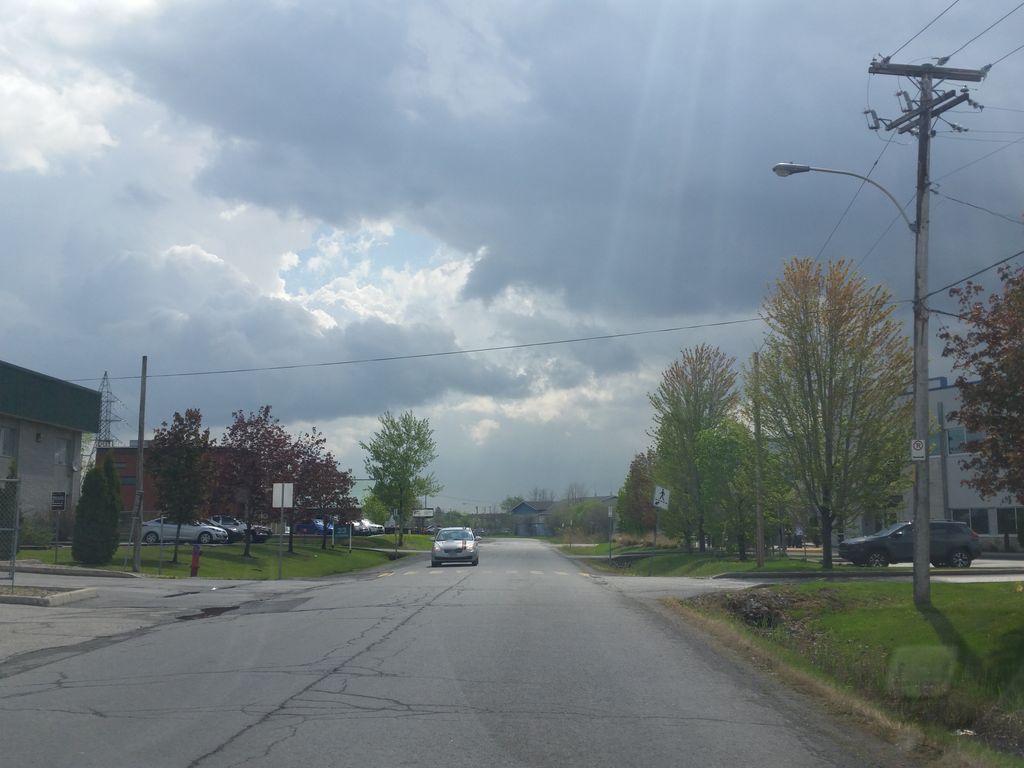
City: ottawa-gatineau